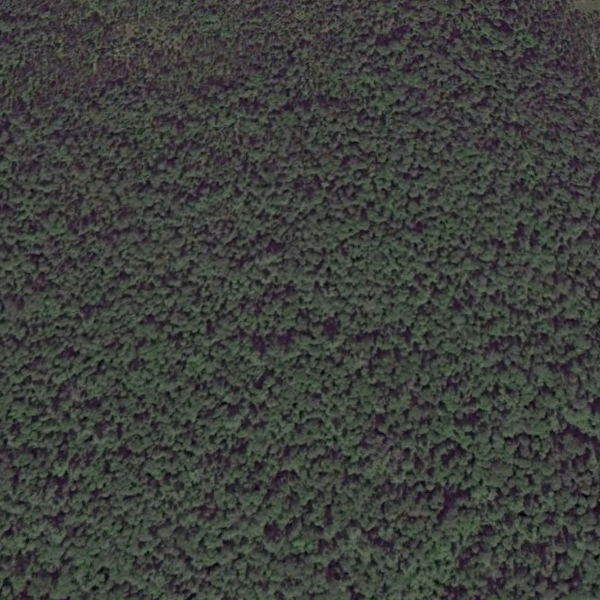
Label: Forest